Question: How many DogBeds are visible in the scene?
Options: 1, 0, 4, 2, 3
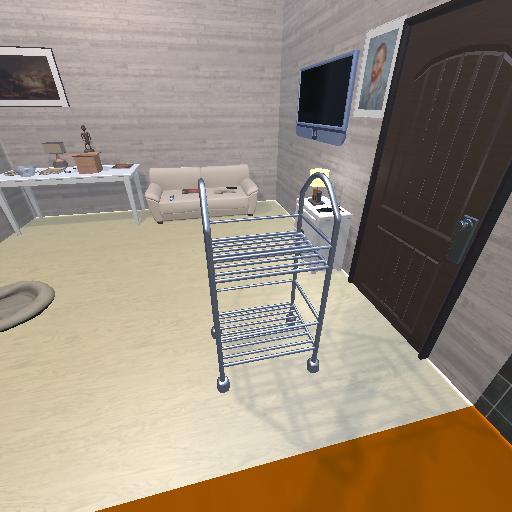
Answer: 1